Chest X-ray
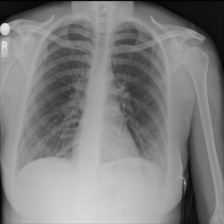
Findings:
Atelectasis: negative
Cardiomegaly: negative
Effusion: negative
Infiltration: negative
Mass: negative
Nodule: negative
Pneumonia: negative
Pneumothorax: negative
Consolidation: negative
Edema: negative
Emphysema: negative
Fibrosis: negative
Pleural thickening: negative
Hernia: negative